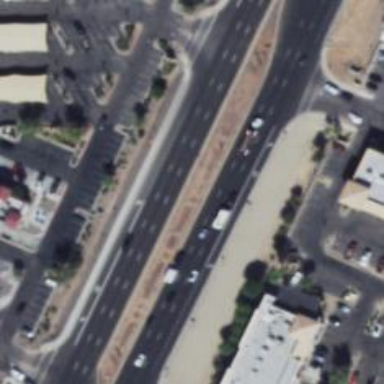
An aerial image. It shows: Asphalt trunk highway.